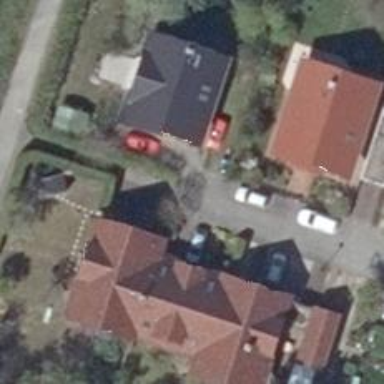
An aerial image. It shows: Residential road.